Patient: sex M, age 51
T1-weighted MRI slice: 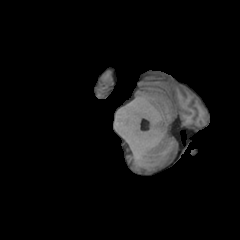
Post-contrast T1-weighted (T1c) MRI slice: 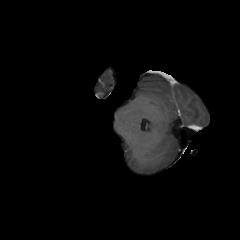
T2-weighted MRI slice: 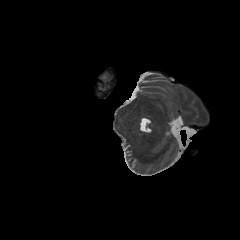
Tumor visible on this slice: no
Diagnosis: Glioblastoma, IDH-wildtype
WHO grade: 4